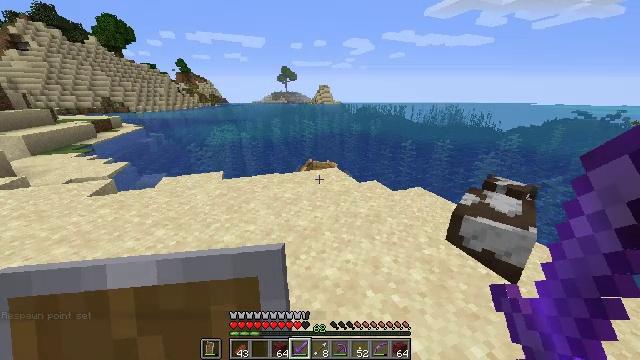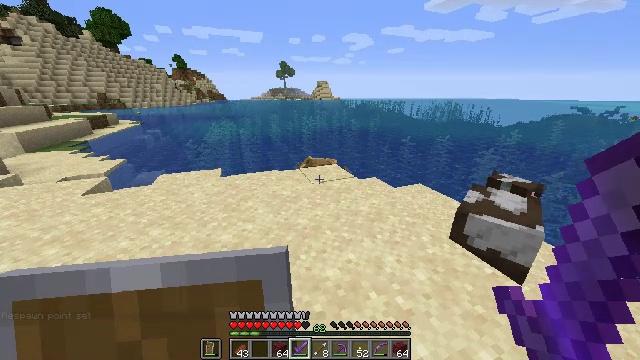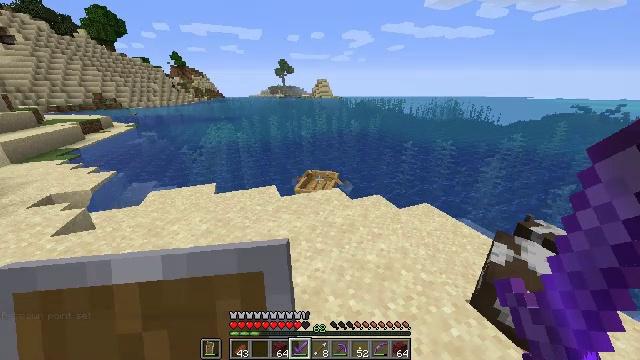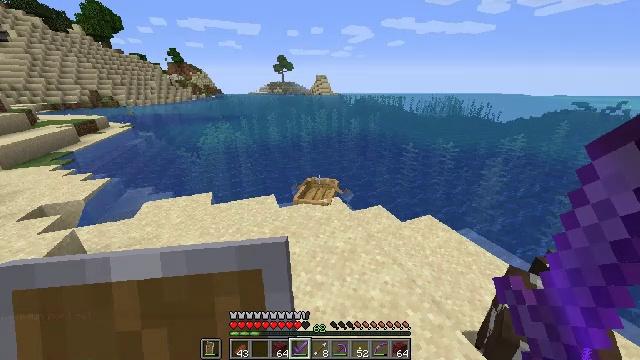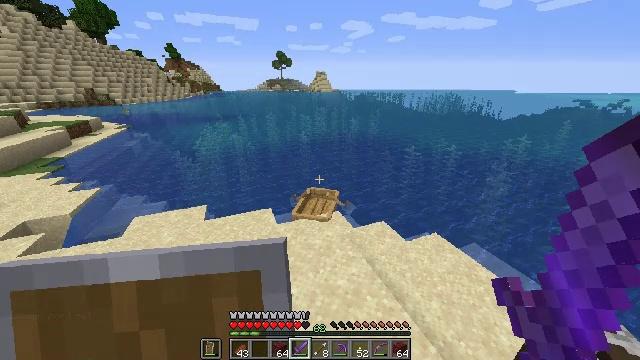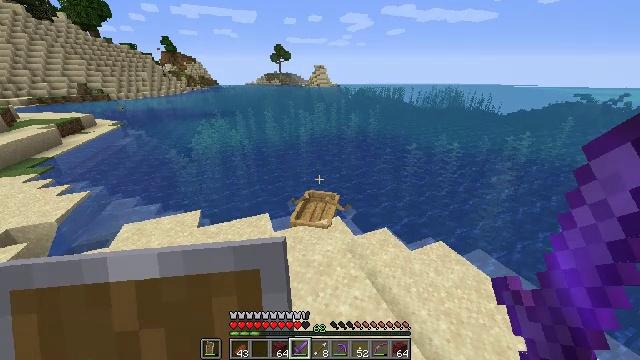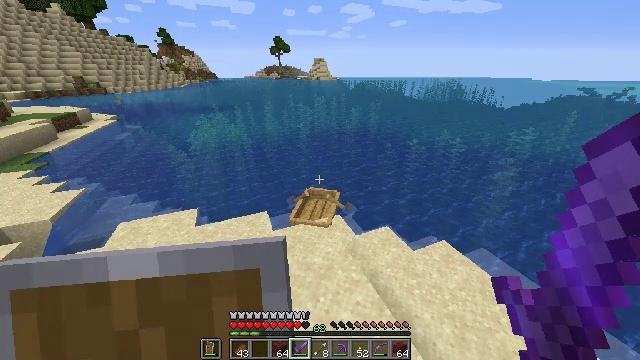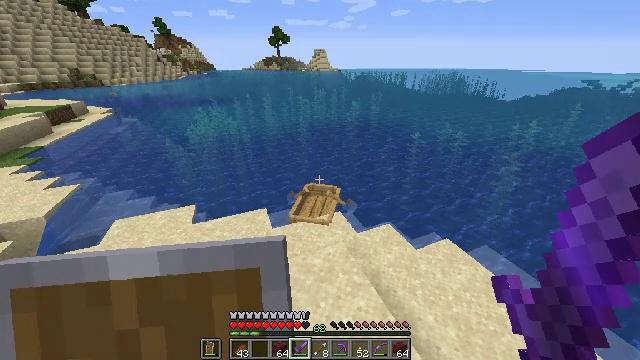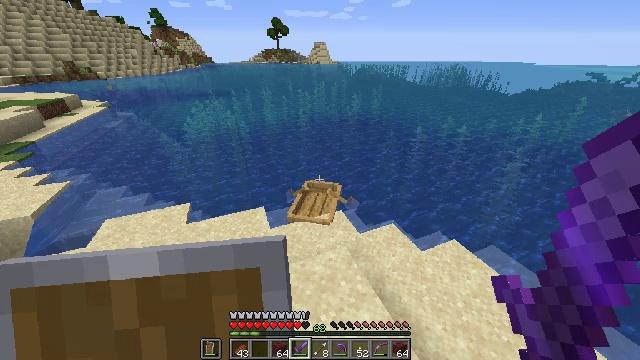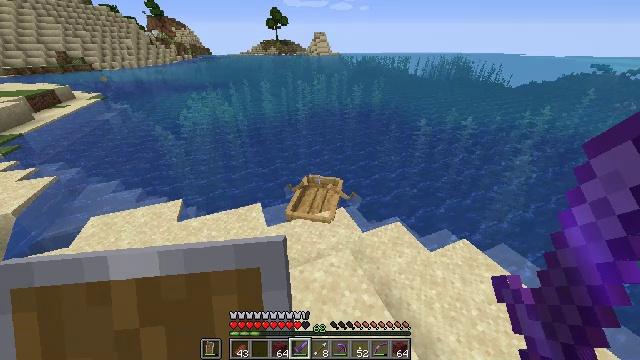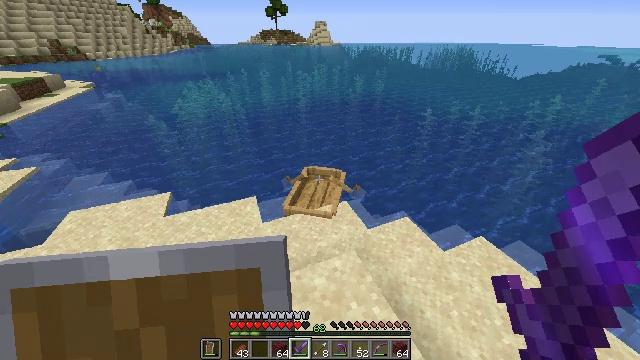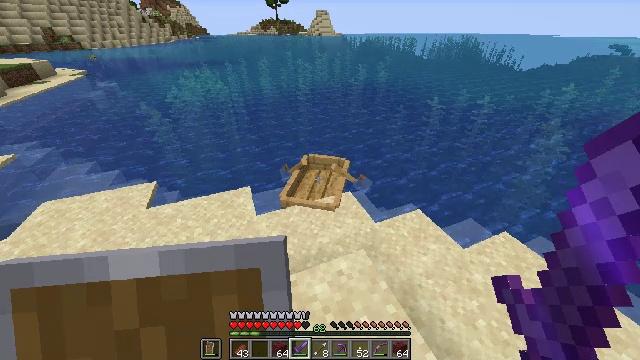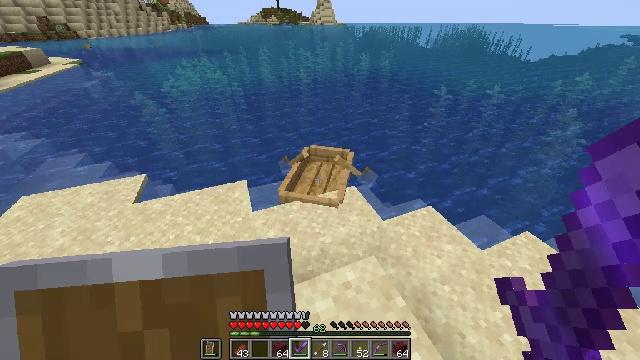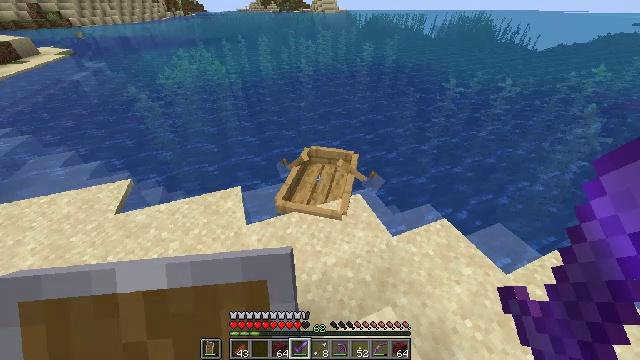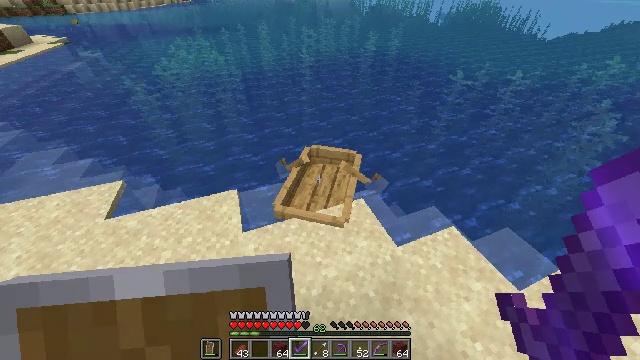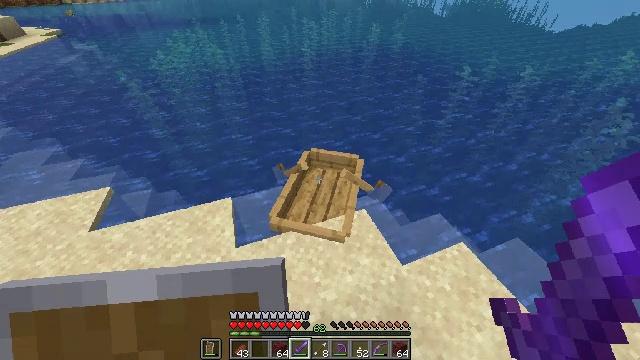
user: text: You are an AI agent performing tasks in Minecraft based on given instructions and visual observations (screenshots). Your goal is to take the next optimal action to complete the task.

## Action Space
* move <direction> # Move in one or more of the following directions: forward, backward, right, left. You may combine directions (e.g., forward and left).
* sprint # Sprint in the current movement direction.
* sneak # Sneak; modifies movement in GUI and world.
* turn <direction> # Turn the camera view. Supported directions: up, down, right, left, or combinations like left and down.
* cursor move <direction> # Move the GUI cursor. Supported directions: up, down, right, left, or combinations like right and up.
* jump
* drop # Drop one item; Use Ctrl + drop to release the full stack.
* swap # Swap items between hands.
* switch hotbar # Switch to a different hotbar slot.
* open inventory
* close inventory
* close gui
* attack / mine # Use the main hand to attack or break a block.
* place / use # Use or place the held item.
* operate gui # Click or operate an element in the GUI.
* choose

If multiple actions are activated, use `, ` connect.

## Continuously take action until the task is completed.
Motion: motion action
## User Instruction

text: Left click on the ender chest to mine.
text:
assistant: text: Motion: move forward, jump
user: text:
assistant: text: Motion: move forward, jump
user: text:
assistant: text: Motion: move forward, jump
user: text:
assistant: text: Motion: move forward, jump
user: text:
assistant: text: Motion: move forward, turn down, jump
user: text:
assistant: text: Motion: move forward, turn down, jump
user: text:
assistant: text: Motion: move forward, turn down, jump
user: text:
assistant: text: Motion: move forward, turn down
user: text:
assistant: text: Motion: move forward, turn down
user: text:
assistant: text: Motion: move forward, turn down
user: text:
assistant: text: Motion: move forward, turn down
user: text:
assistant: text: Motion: move forward, turn down
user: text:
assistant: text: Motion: move forward, turn down
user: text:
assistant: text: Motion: move forward, turn down
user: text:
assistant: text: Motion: move forward, turn down
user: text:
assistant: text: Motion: move forward, turn down
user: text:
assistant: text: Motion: move forward, turn down
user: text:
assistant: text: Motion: move forward
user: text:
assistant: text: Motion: move forward
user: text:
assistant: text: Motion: turn down
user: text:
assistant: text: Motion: no_op
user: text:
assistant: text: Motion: no_op
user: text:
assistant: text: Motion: no_op
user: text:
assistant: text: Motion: no_op
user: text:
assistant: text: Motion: turn down
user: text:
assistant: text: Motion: no_op
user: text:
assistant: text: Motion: no_op
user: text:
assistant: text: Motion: no_op
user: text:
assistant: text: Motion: no_op
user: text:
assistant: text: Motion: use / place